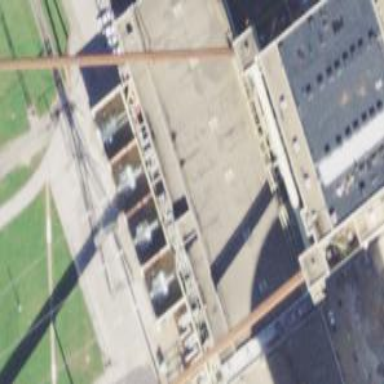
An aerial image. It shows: Generator with steam turbine as its type.